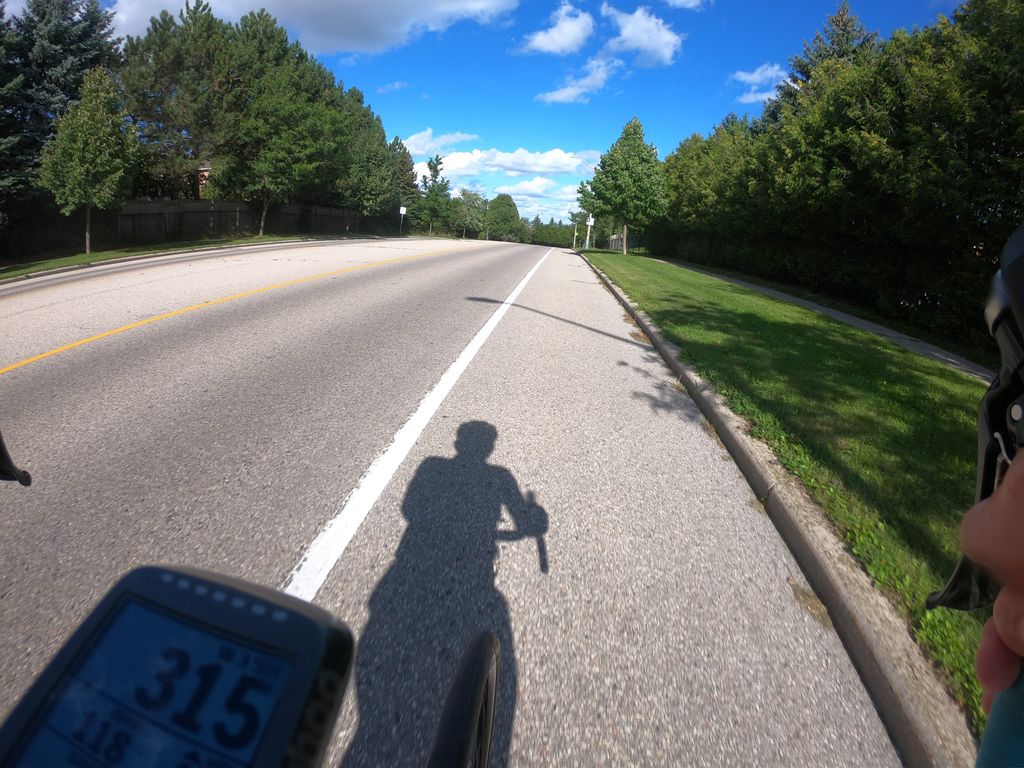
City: kitchener-waterloo